Field crop: tomato
Growth stage: 2
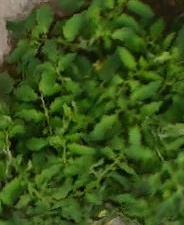
Species: tomato